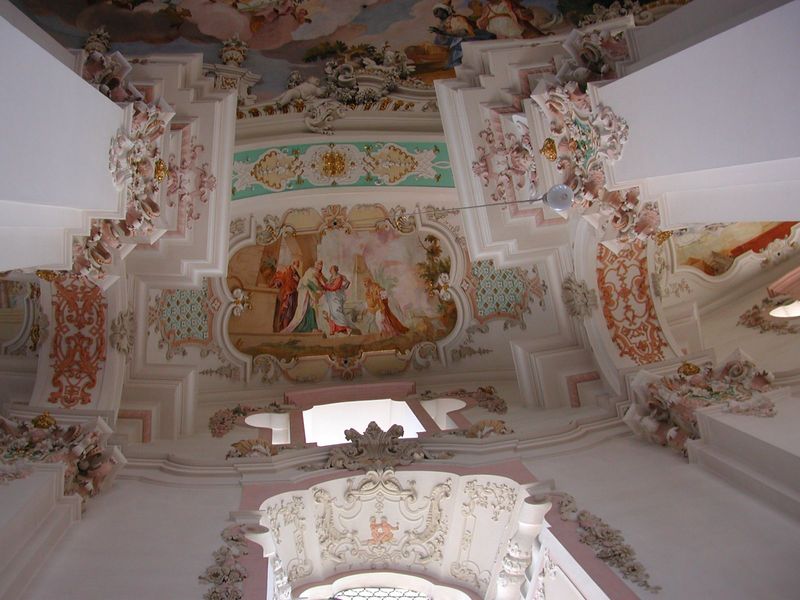
Titel: Steinhausen, Unserer lieben Frau, Pfarrkirche St. Peter und Paul
Künstler: Dominikus Zimmermann
Standort: Steinhausen, Unserer lieben Frau, Pfarrkirche St. Peter und Paul (EU - D - BW)
Schlagwörter: blau, gemälde, himmel, weiß, grün, ocker, bunt, fenster, hell, lampe, licht, männer, orange, pastell, säule, türkis, rot, ornament, barock, bild, kirche, gold, decke, vater, rosa, deutschland, farbe, pilaster, saal, kuppel, ornamente, stuck, oben, bayern, malen, darstellung, altar, wandschmuck, apsis, begegnung, chor, kapelle, tempel, deckengemälde, fresko, maria, sohn, kriche, rocaille, bildfeld, deckenschmuck, tableau, kirchendecke, dechengemälde, sobarock, freskal, freudnlich, voraalberger, voraalberg